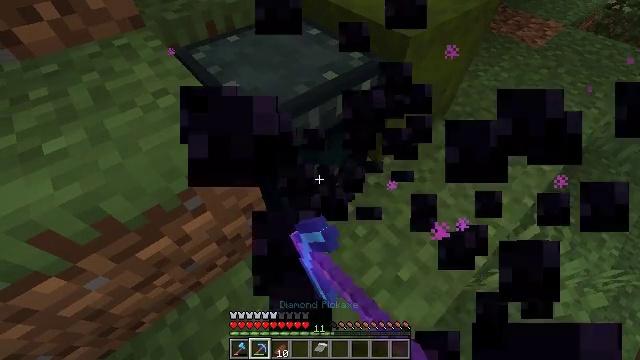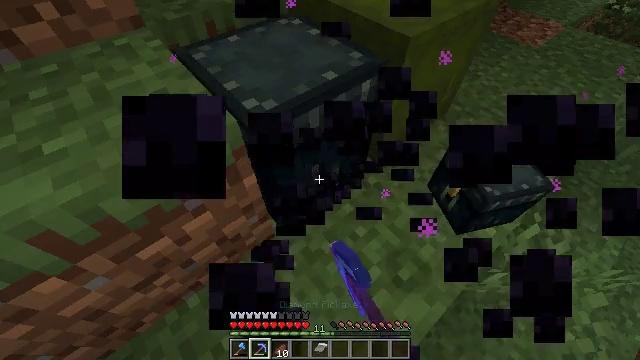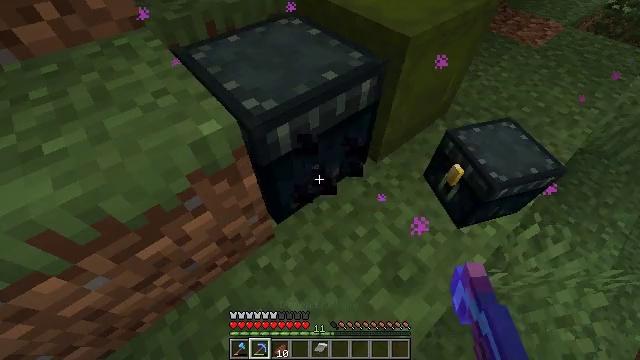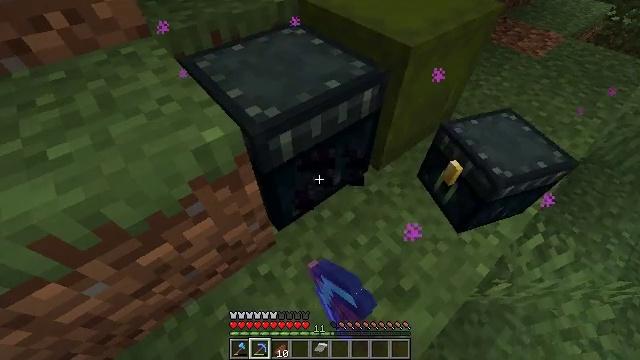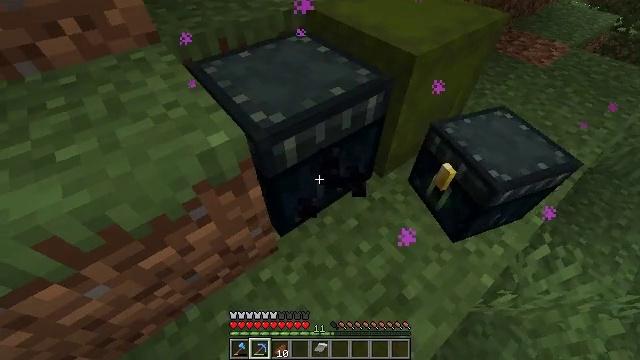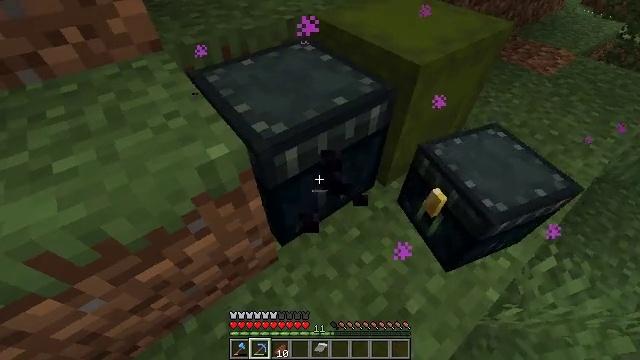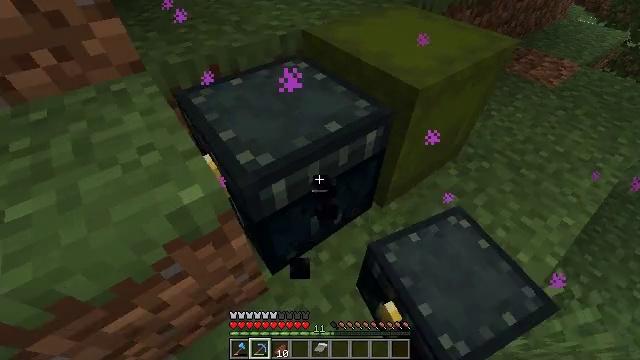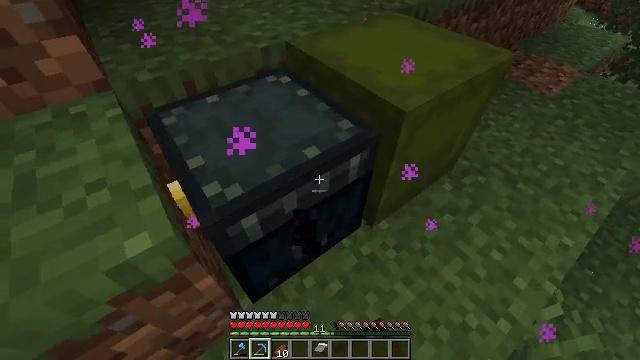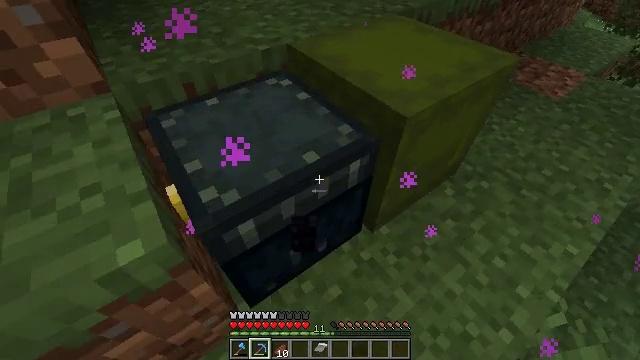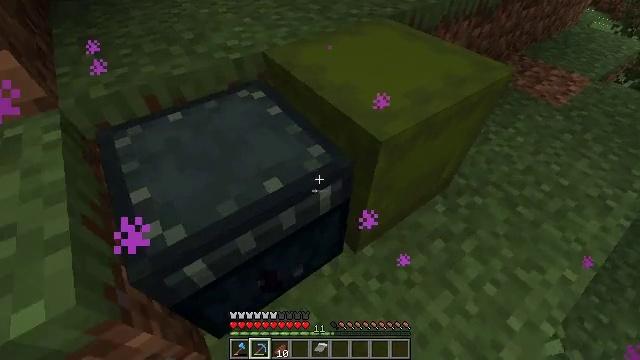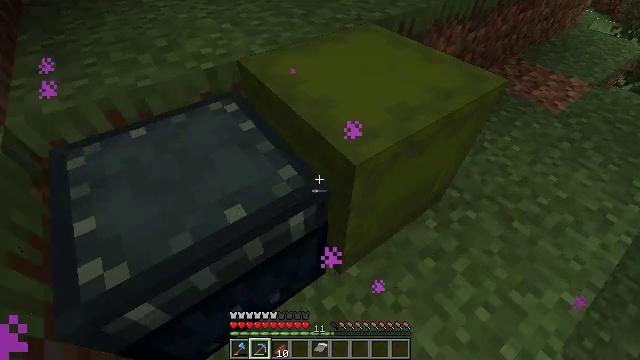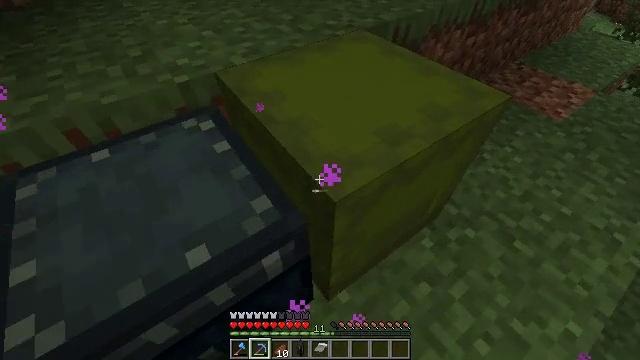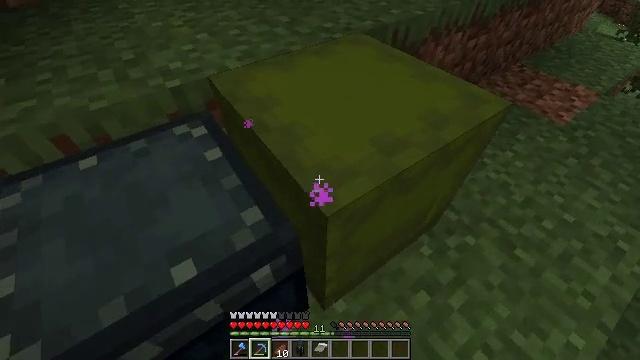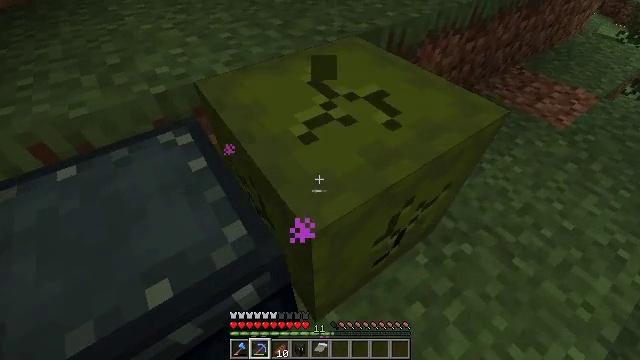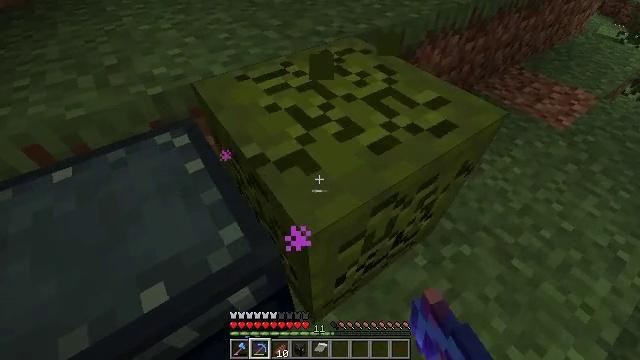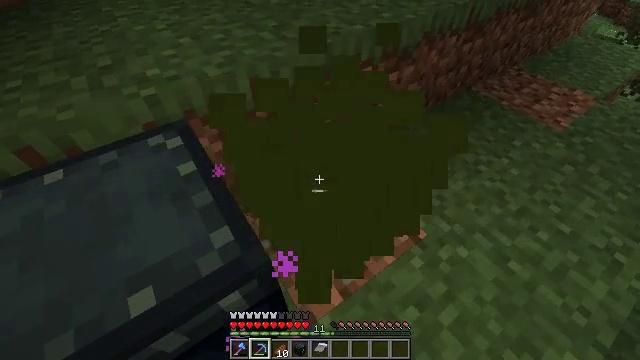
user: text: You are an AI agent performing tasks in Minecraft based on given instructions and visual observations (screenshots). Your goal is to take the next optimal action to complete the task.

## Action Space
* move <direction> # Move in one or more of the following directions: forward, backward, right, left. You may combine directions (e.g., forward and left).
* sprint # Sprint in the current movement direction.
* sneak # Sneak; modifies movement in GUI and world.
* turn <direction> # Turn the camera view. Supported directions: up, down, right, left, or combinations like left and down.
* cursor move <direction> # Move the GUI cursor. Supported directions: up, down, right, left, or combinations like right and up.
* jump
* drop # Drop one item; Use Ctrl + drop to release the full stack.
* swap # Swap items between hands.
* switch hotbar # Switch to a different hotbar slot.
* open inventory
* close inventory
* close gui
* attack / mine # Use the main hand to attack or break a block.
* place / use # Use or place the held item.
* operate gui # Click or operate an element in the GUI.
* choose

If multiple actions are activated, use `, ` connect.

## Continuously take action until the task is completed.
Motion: motion action
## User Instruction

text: Mine the green shulker box to collect it.
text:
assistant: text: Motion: attack / mine
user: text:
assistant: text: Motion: attack / mine
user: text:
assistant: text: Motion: turn up, attack / mine
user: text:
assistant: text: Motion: turn left and up, attack / mine
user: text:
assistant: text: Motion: move forward
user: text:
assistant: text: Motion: move forward and move right
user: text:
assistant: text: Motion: move forward and move right
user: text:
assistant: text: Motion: move forward and move right
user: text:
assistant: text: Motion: move forward and move right
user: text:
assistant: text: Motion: move forward
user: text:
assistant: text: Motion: no_op
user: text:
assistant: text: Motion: no_op
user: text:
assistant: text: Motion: attack / mine
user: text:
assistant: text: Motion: attack / mine
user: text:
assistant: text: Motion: attack / mine
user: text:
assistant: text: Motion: attack / mine
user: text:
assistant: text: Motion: attack / mine
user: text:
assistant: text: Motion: attack / mine
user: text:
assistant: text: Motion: no_op
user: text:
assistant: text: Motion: no_op